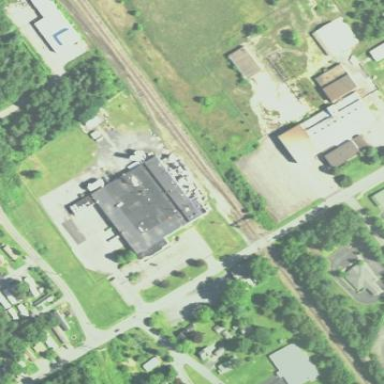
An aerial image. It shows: Industrial building.